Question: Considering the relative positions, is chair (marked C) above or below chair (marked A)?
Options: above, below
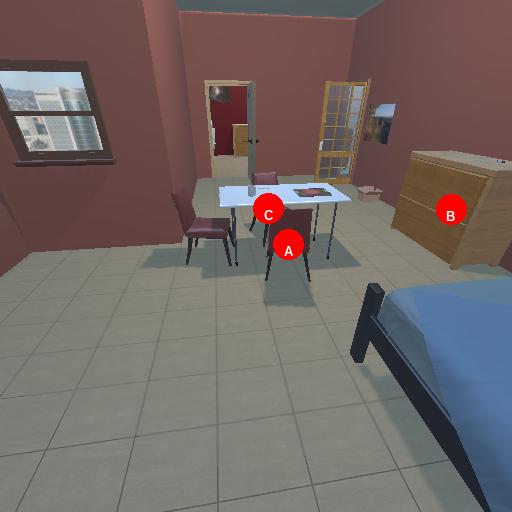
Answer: above